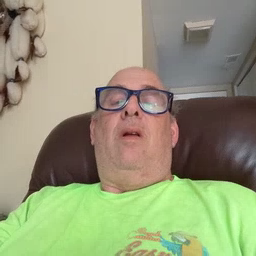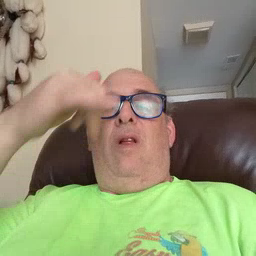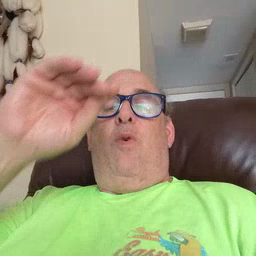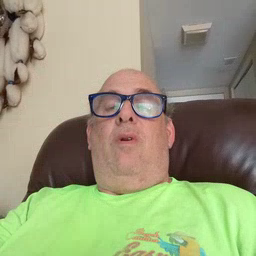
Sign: cowboy